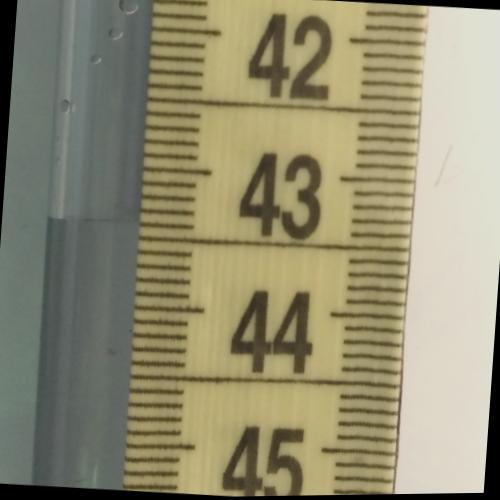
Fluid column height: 43.4 cm